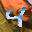
Label: 4